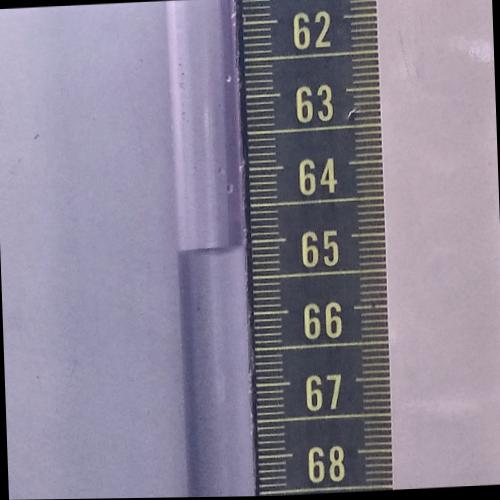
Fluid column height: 65.1 cm